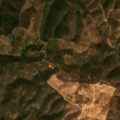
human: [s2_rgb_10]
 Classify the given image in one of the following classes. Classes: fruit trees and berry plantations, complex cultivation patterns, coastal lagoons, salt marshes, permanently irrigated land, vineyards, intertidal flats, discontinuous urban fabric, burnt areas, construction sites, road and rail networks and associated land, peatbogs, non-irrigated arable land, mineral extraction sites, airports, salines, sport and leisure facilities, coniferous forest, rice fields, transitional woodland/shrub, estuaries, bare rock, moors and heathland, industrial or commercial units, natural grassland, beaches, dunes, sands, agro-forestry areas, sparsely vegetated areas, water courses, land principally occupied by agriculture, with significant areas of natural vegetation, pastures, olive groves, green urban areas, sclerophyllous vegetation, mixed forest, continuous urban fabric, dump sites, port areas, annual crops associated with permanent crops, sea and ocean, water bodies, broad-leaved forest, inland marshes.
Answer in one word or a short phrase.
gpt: mixed forest, sclerophyllous vegetation, transitional woodland/shrub